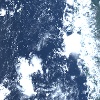
Label: cloud